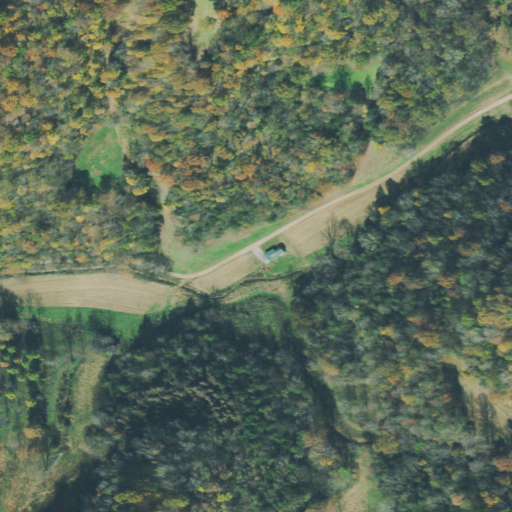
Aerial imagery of valley in Tennessee named Aunt Sal Hollow containing deciduous forest, pasture, mixed forest, evergreen forest, open development, and shrub